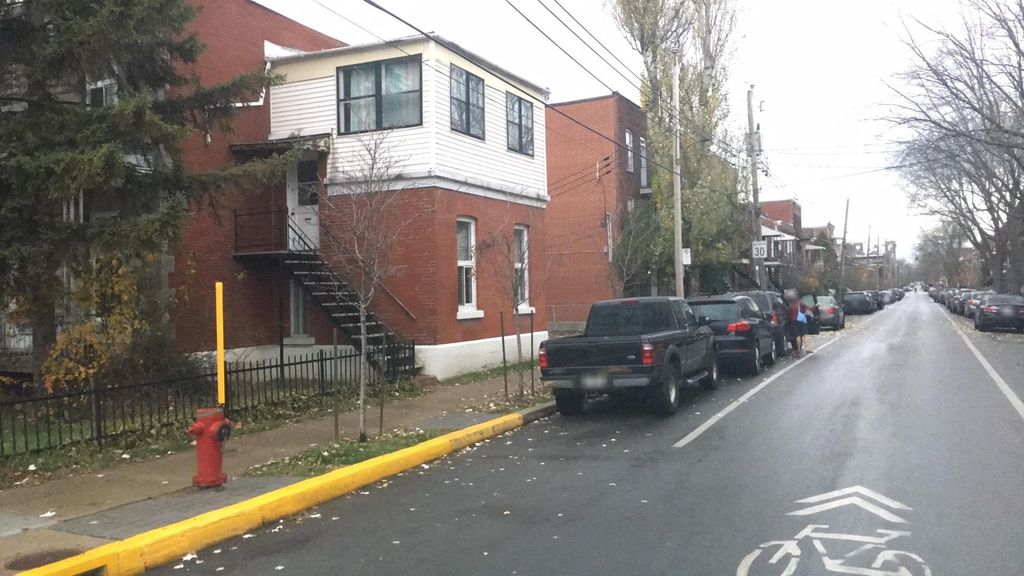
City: montreal